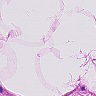
Metastatic tissue present: no